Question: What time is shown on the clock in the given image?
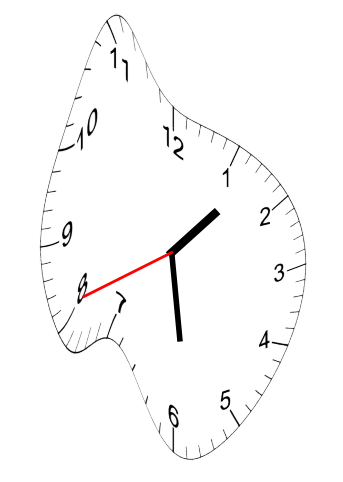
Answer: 01:28:41